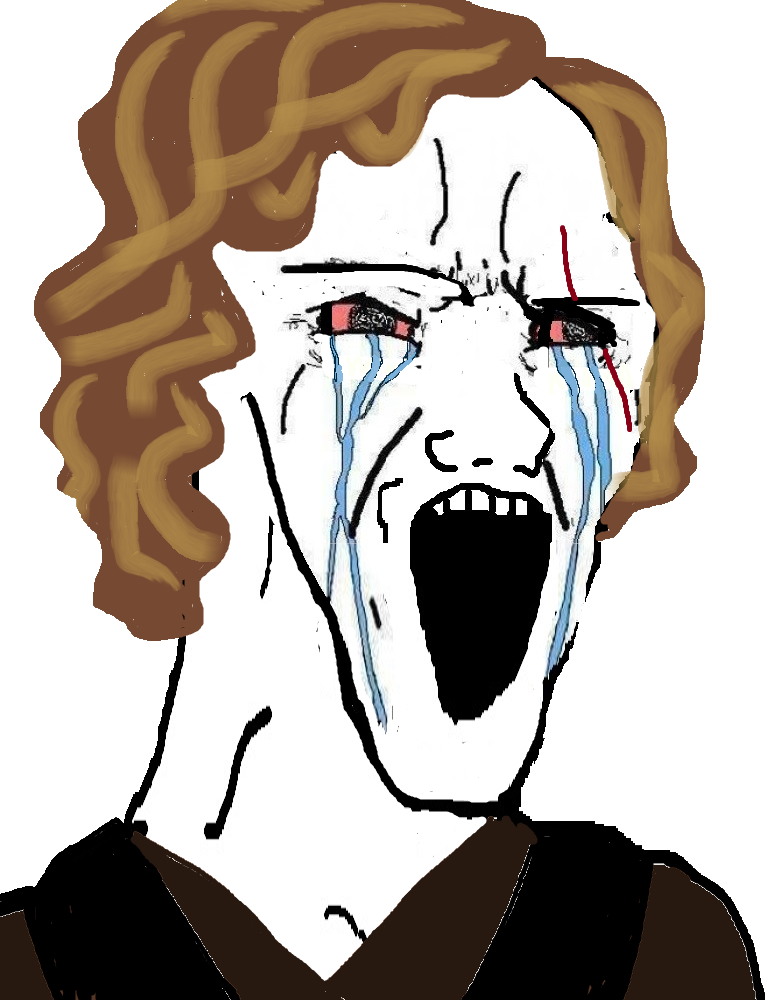
Label: 5_Soyjak